Aerial crown-view tile of a tropical tree (Barro Colorado Island, Panama), acquired 20250915:
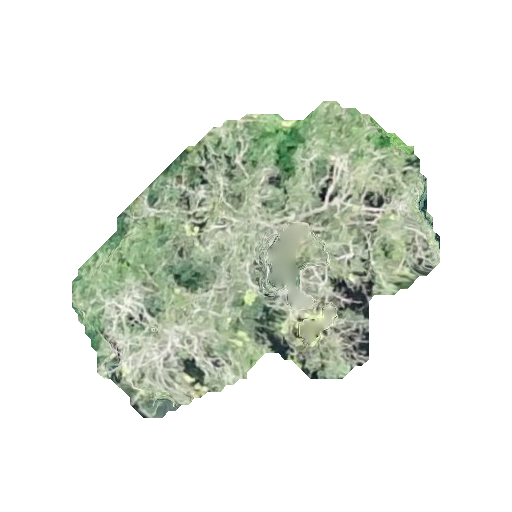
Species: Pachira sessilis
GBIF accepted scientific name: Pachira sessilis
Crown area: 107.955 m²